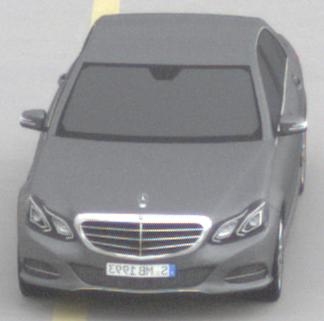
Make: Mercedes-Benz
Model: E 200
Detailed model: E-Class (212) Limousine
Model produced from: 2013/04
Model produced until: 2015/10
Doors: 4
Color: gray
Road condition: dry road
Daytime: midday
Contrast: low contrast